Question: I'm using Google Charts to show some timeseries data like that shown below. Typically the data has a high proportion of zero values so you get lots of points sitting along the x-axis. I think this makes the chart look cluttered and I'd like to not show points where y=0.
Any ideas / pointers much appreciated.
Thanks,
ct

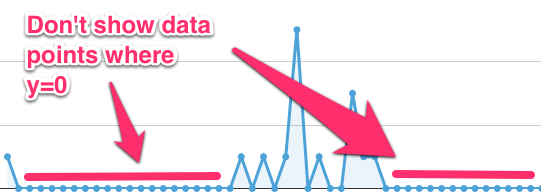
Answer: If you don't want it to have all the points between the real values you can completely remove the values from your data. Keep the first 0 point right after the value and 0 point right before you have values again.
This:
'''
[1000, 12],
[1001, 16],
[1002, 0],
[1003, 0],
[1004, 0],
[1005, 0],
[1006, 4],
[1007, 2],
[1008, 0],
[1009, 14]
'''
Becomes:
'''
[1000, 12],
[1001, 16],
[1002, 0],
[1005, 0],
[1006, 4],
[1007, 2],
[1008, 0],
[1009, 14]
'''
This should only show a zero point at 1002 and one at 1005 and a line with no points between them.